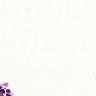
Metastatic tissue present: no